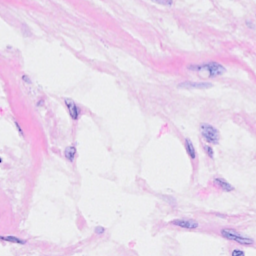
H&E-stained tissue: Breast